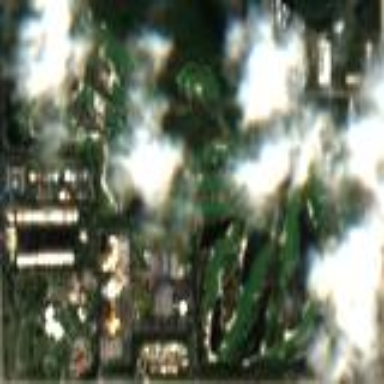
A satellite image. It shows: Golf course.